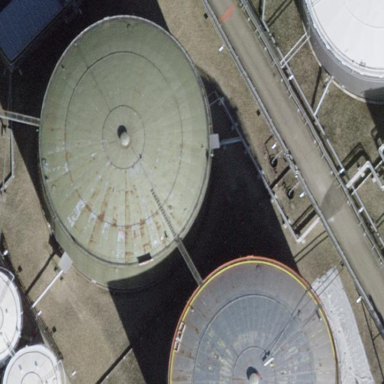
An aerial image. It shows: Storage tank that is man-made.